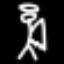
Label: angel